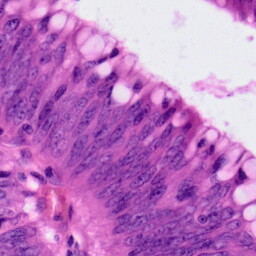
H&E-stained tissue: Colon